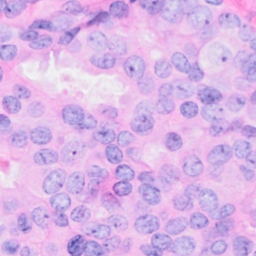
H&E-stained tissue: Breast